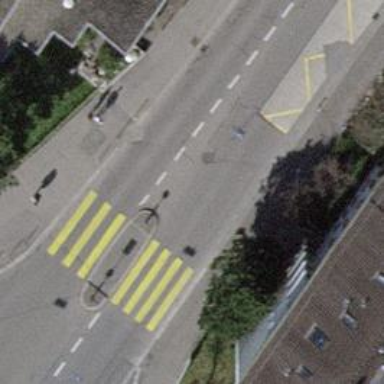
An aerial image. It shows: Uncontrolled zebra crossing with pedestrian island.